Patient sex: F
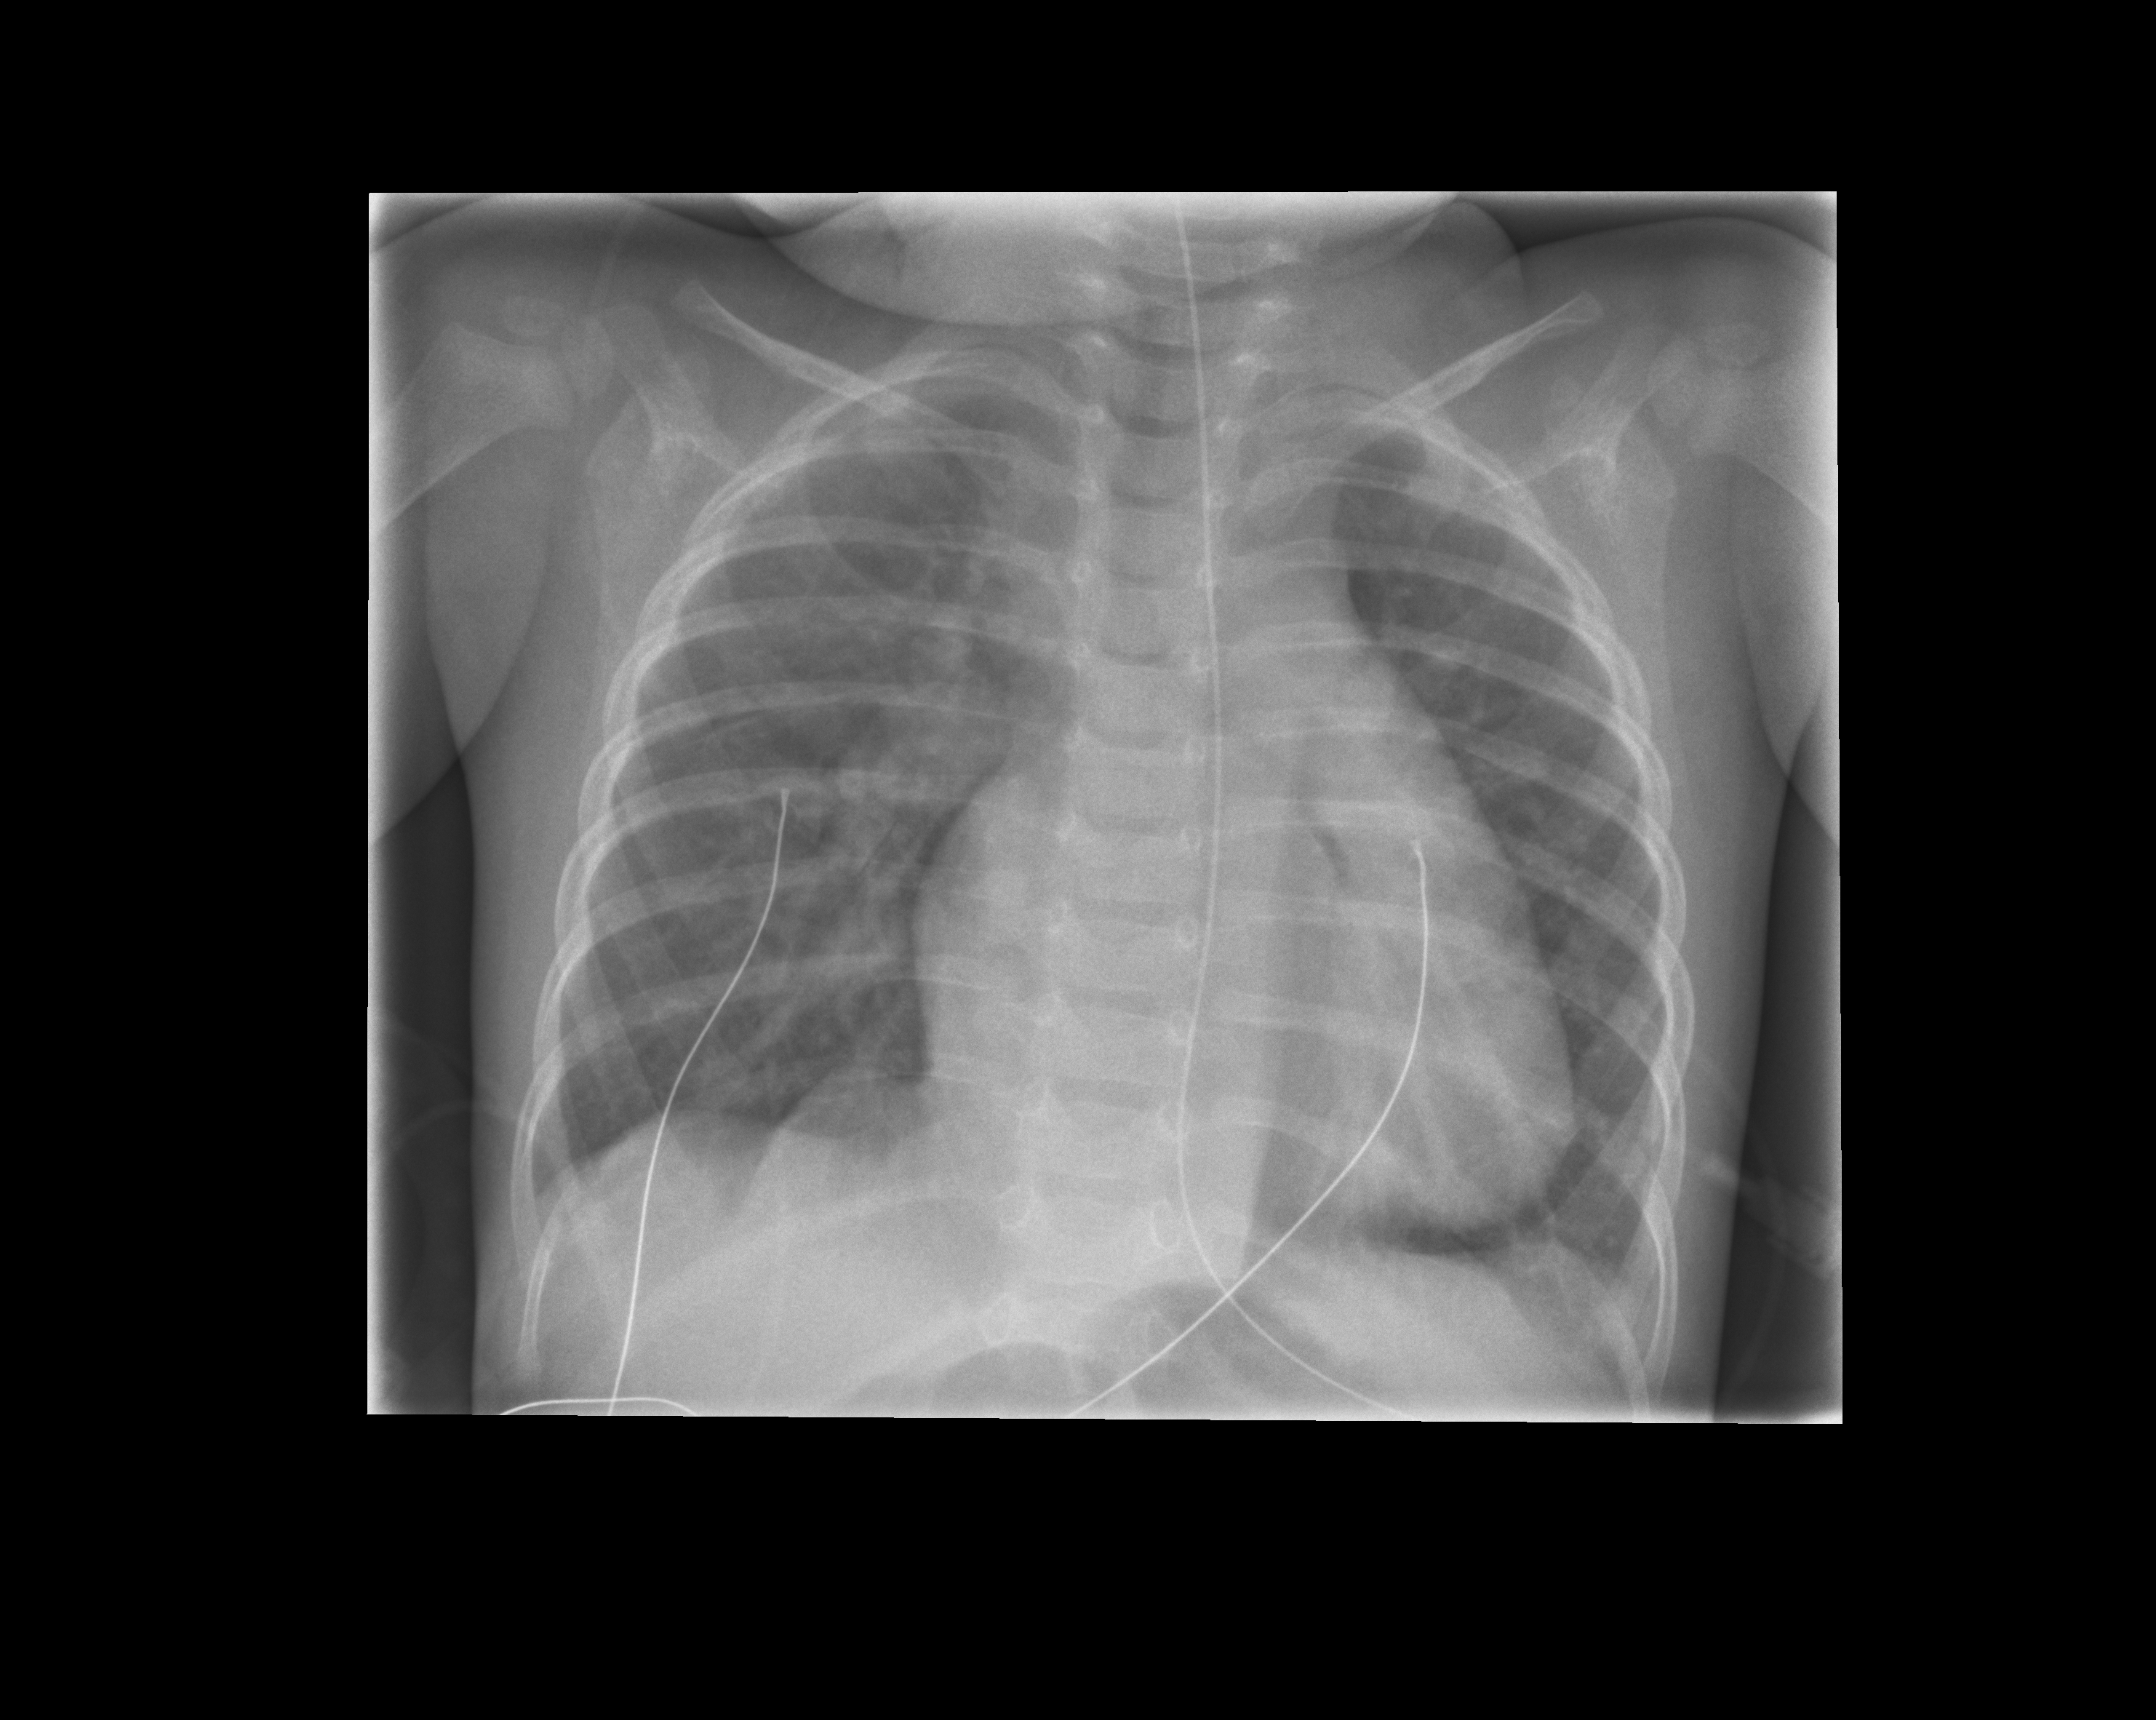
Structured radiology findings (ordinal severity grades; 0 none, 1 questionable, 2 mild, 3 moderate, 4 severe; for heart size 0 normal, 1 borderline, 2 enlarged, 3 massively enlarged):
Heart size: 1
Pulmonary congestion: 0
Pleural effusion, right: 1
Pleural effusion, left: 0
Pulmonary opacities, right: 2
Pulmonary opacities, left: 2
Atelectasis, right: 0
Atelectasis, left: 0